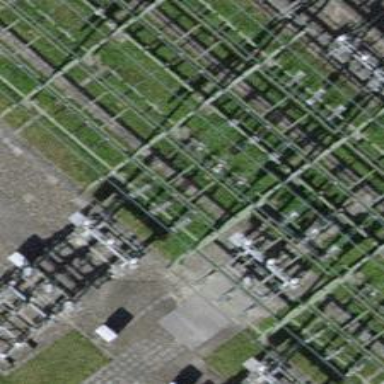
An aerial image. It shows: Busbar power line with 3 cables.